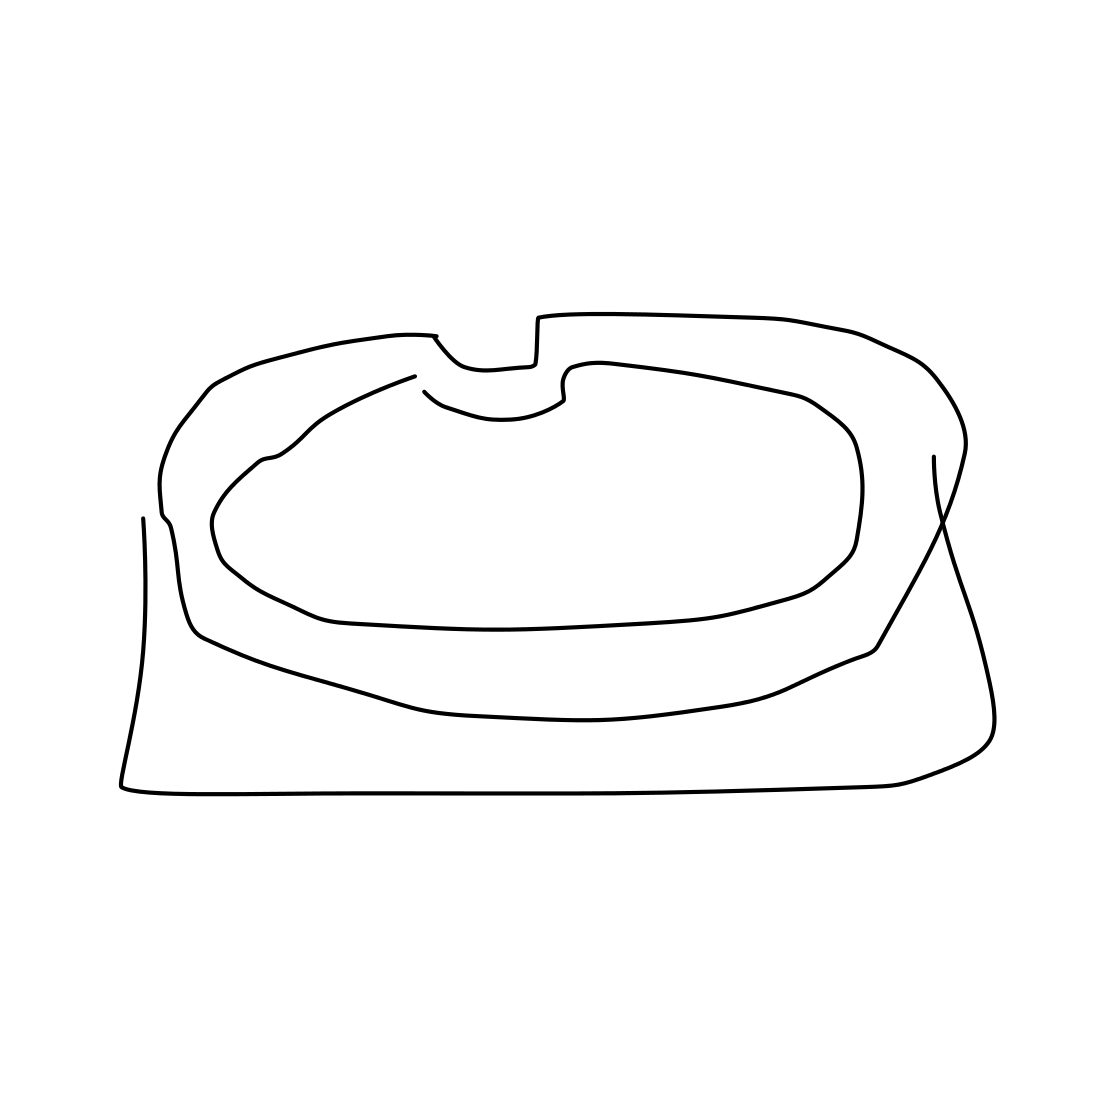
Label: ashtray